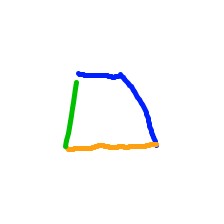
Shape: trapezoid